Question: I have this 'UITableViewController' which i made a using Interface Builder and three added different kind of cells.
The is some kind of details, the allows user input which in-turn gets show the .

I want to reuse the center cell and add new ones as the user enters in the last comment box.
My problem is that, since it's static cells, I can't reuse the center cell alone I think. How can I solve it?
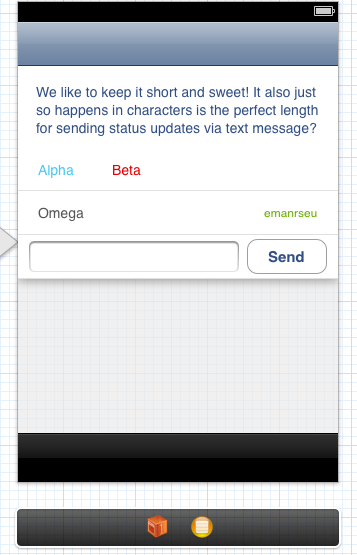
Answer: don't use static cells. Static cells are not meant to be reused. With static cells you create a table solely in the xib.
Create three different prototype cells and give them a different reuse identifier and use them like regular cells.
Since your table is divided into sections just use the section information of the indexPath to return the correct cell.
Something like this should work:
'''
- (NSInteger)numberOfSectionsInTableView:(UITableView *)tableView
{
return 3;
}
- (NSInteger)tableView:(UITableView *)tableView numberOfRowsInSection:(NSInteger)section
{
if (section == 1) {
return _objects.count;
}
return 1;
}
- (UITableViewCell *)tableView:(UITableView *)tableView cellForRowAtIndexPath:(NSIndexPath *)indexPath
{
UITableViewCell *cell = nil;
if (indexPath.section == 1) {
cell = [tableView dequeueReusableCellWithIdentifier:@"SecondCell"];
// configure the mid cells
NSDate *object = [_objects objectAtIndex:indexPath.row];
cell.textLabel.text = [object description];
}
if (indexPath.section == 0) {
cell = [tableView dequeueReusableCellWithIdentifier:@"FirstCell"];
// configure first cell
}
else if (indexPath.section == 2) {
cell = [tableView dequeueReusableCellWithIdentifier:@"ThirdCell"];
// configure last cell
}
return cell;
}
'''
have a look at the <URL> and 'tableHeaderView' property too. Maybe you don't need cells for the first and last item at all.